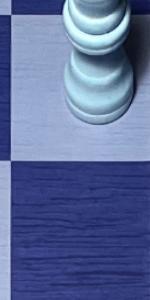
Label: Empty